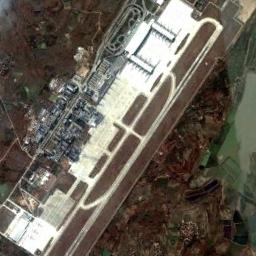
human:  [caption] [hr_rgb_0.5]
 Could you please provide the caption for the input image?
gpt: There is an airport surrounded by many houses between farmland .

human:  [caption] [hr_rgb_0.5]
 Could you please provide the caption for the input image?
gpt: An airport with some parallel runways and white buildings in the vacant lot and some buildings arranged neatly beside .

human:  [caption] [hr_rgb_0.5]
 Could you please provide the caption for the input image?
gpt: The airport is divided into two triangular areas by several runways .

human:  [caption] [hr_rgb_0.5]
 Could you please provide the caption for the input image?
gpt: A complex airport with many runways and buildings is surrounded by a brown and green farmland .

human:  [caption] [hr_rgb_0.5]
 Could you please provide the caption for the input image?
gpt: There are many buildings in the airport .